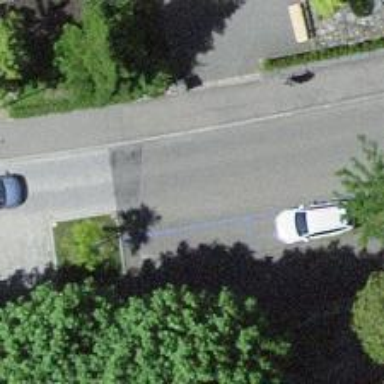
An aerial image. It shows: Living street with asphalt surface and traffic calming chicane. There are sidewalks on both sides.